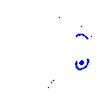
Particle: kaon